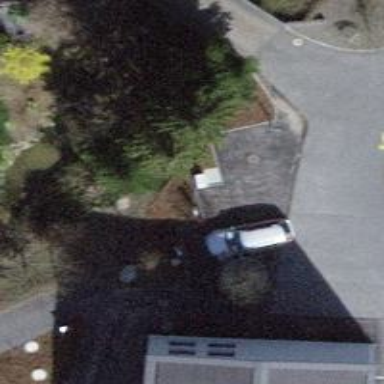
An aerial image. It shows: Charging station.